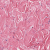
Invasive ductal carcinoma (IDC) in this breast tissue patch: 0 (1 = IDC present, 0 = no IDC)